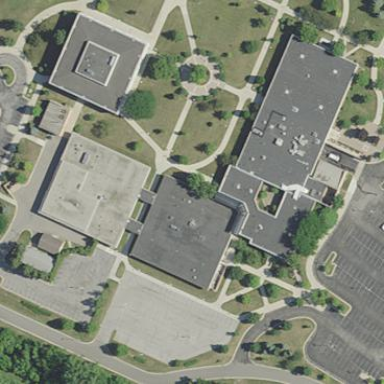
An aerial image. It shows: School building.